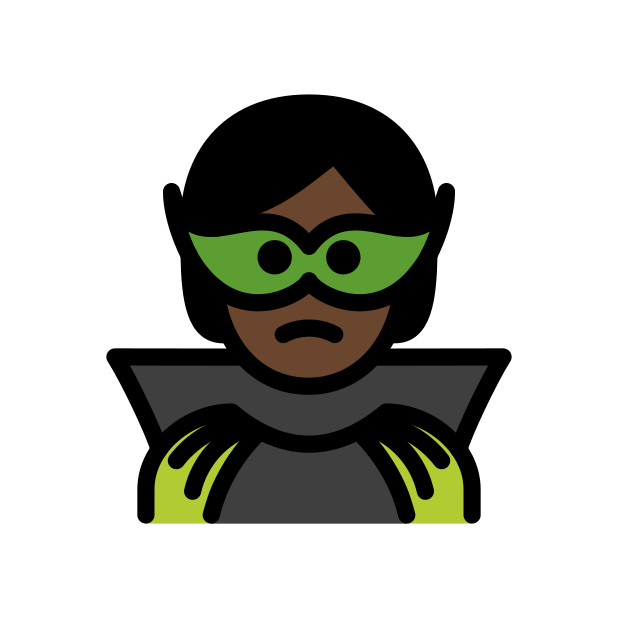
supervillain: dark skin tone